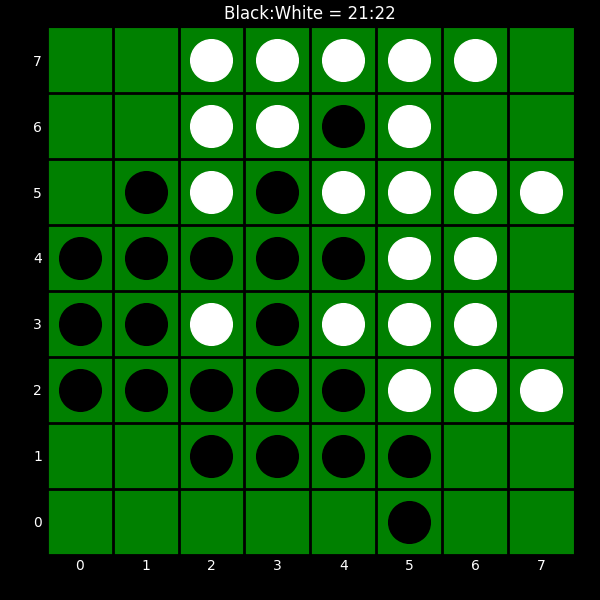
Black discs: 21
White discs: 22